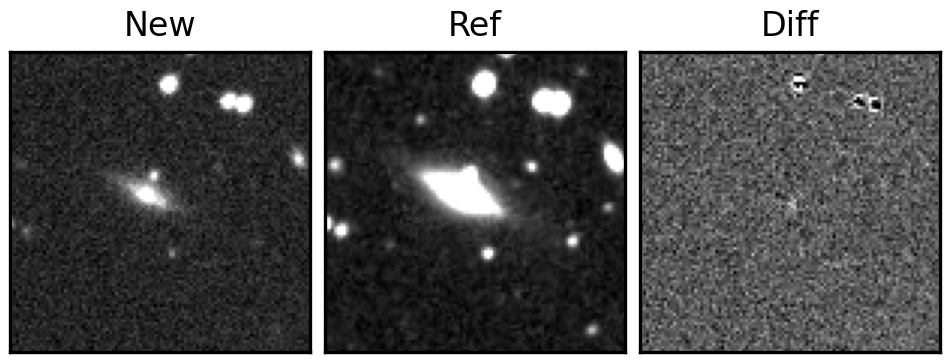
Label: real